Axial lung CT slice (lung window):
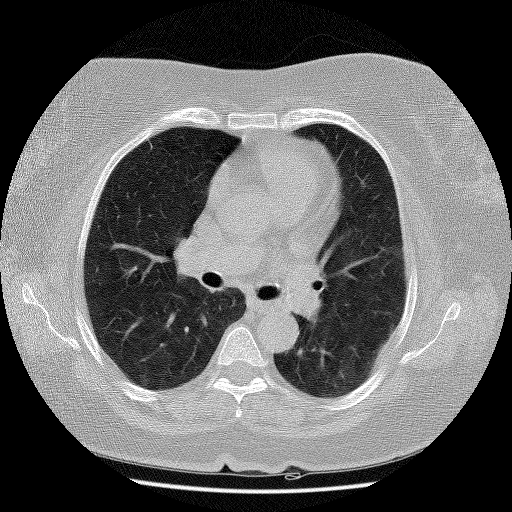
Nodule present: no